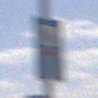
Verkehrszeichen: SackgasseRadverkehrFussgaengerDurchlaessig
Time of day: Midday
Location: Outdoor (Nature)
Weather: PartlyCloudy
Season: NotSpecified
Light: Natural